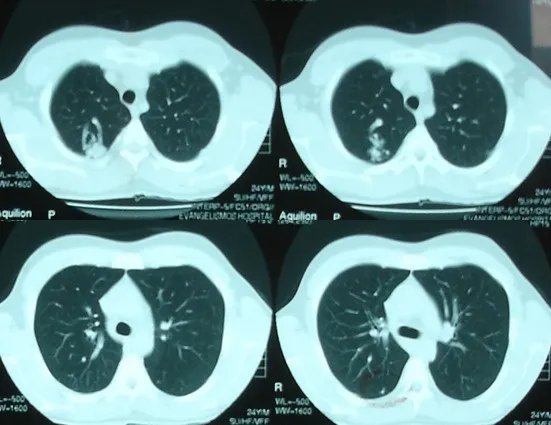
Chest CT scan showed AVM in the right upper lobe.
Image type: radiology (ct)